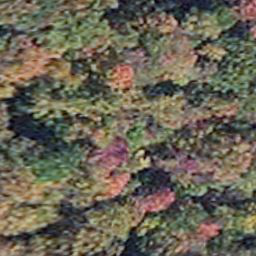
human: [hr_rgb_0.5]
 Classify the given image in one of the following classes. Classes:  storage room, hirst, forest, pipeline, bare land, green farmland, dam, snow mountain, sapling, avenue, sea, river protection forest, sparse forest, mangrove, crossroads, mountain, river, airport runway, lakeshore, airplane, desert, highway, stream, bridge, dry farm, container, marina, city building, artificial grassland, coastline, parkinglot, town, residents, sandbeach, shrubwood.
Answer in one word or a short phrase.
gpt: mangrove